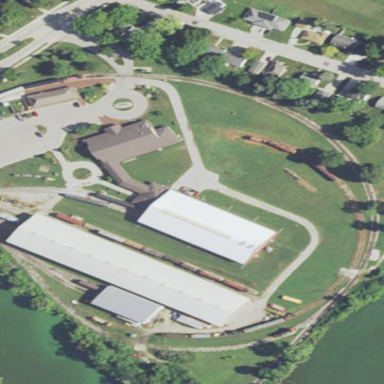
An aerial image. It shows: Historic site of national significance related to trains.